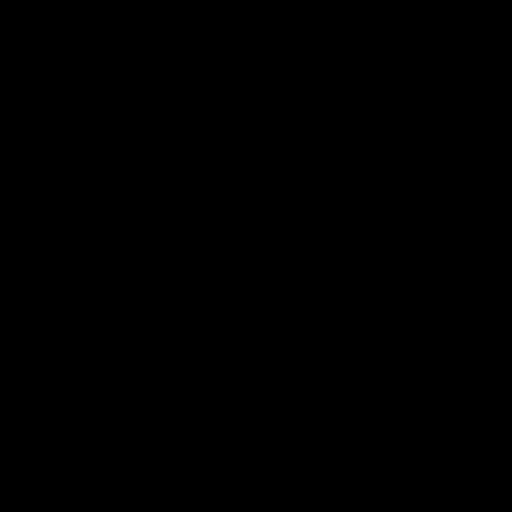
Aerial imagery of mountain in Nevada named Coyote Summit containing shrub, open development, and low intensity development